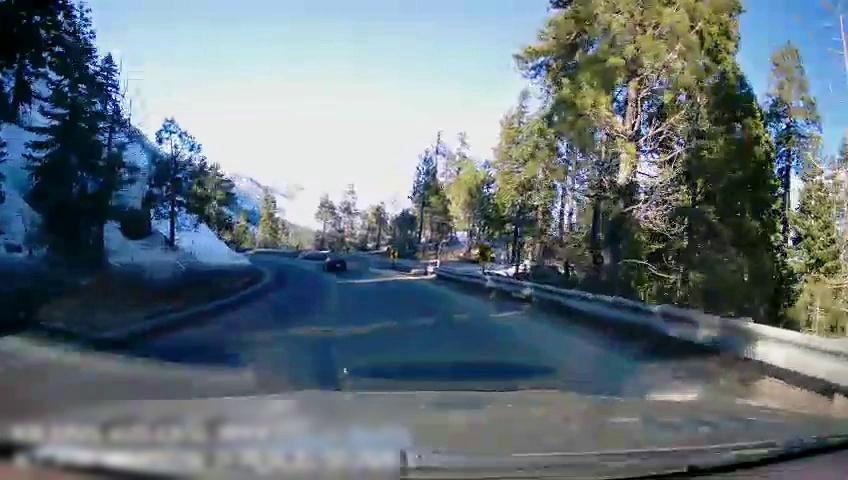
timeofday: Day
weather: Sunny
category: Drivable Space
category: Vehicles | Car
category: Lanes | Opposite Lane
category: Traffic | Signs